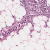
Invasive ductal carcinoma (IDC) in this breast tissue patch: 1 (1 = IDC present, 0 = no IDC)